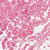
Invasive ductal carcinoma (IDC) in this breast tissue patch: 0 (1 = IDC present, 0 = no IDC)